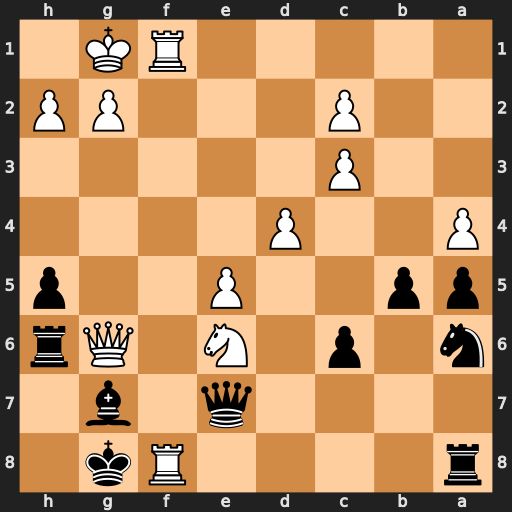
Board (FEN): r4Rk1/4q1b1/n1p1N1Qr/pp2P2p/P2P4/2P5/2P3PP/5RK1
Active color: b
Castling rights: -
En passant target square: -
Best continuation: Rxf8 Rxf8+ Qxf8 Nxf8 Rxg6